Interaction volume radius: 5 \u00c5
Interaction volume height: 40 \u00c5
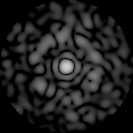
Disorder parameter: 0.7979